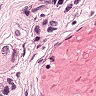
Metastatic tissue present: yes